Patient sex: M
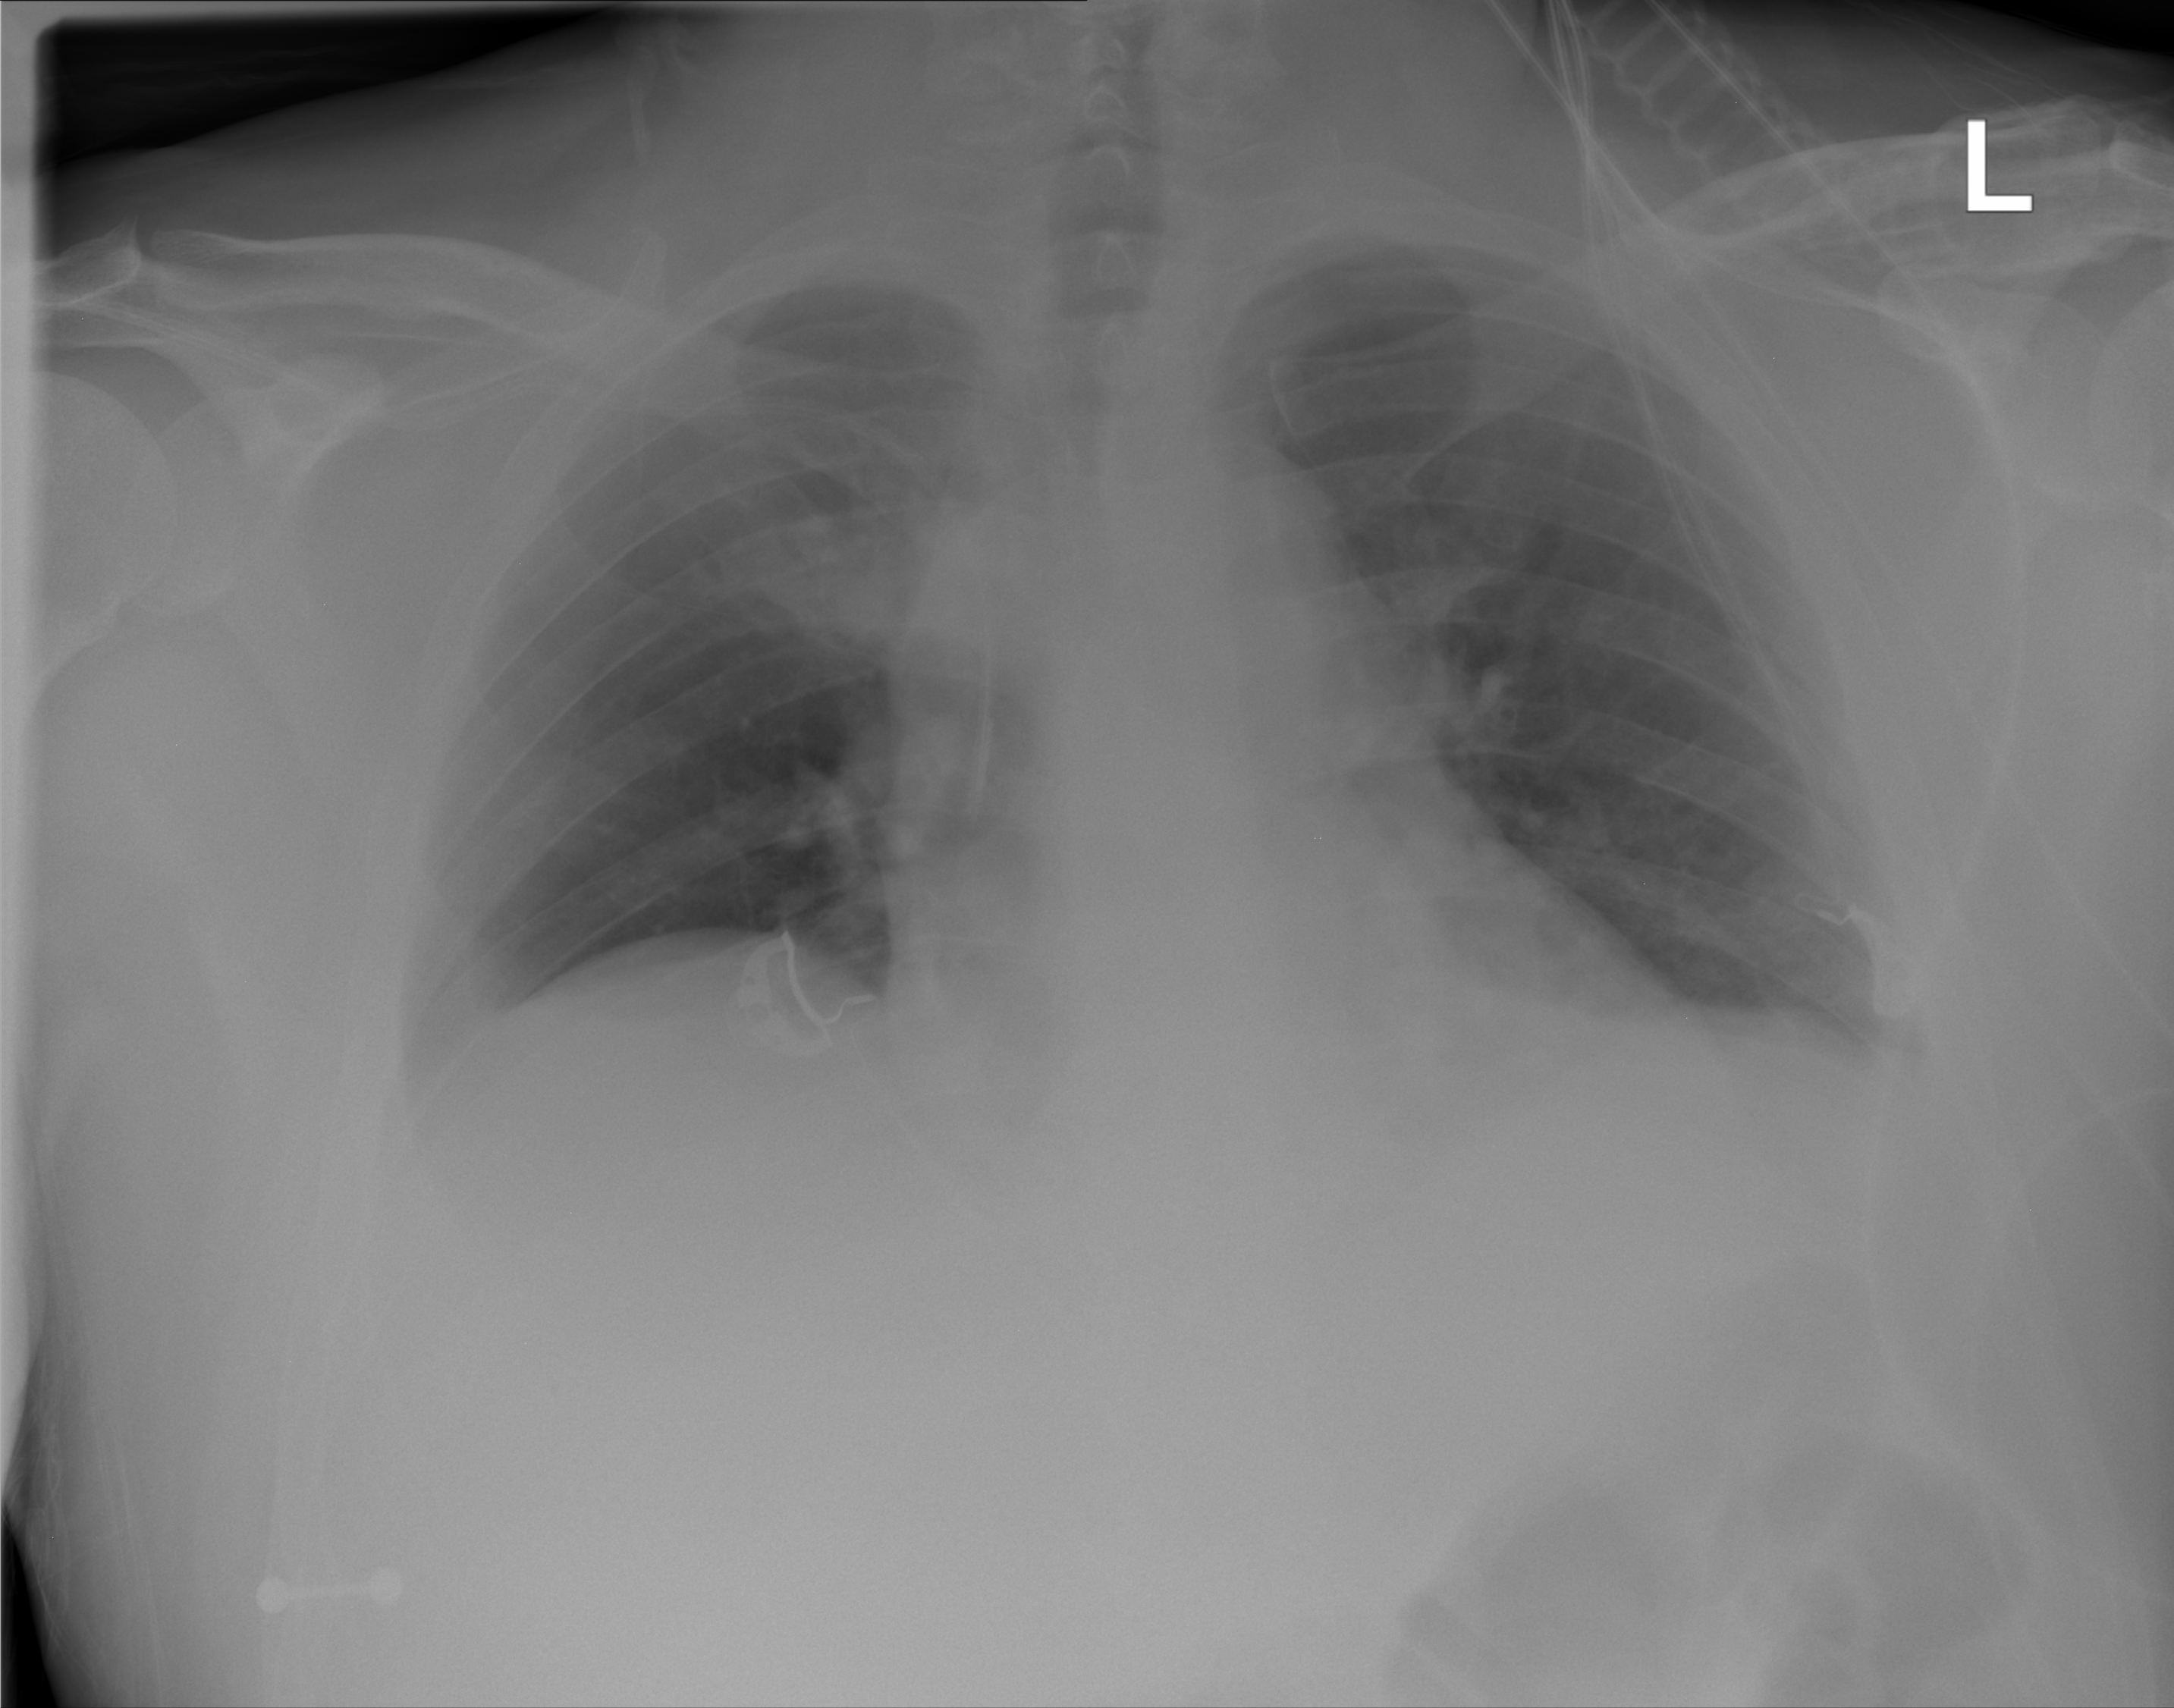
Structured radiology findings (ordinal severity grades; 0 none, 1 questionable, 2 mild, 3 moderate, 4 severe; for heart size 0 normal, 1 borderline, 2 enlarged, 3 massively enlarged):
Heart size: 2
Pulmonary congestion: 0
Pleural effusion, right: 2
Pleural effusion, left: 2
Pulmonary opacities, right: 0
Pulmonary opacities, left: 0
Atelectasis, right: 2
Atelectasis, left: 2